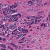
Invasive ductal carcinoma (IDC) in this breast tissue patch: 0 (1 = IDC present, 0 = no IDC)